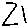
Label: zigzag